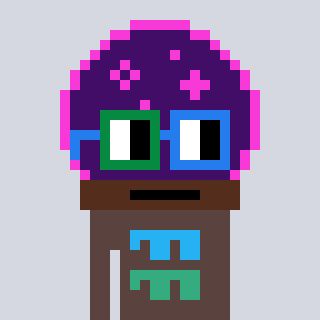
a pixel art character with square green and blue glasses, a crystalball-shaped head and a darkbrown-colored body on a cool background